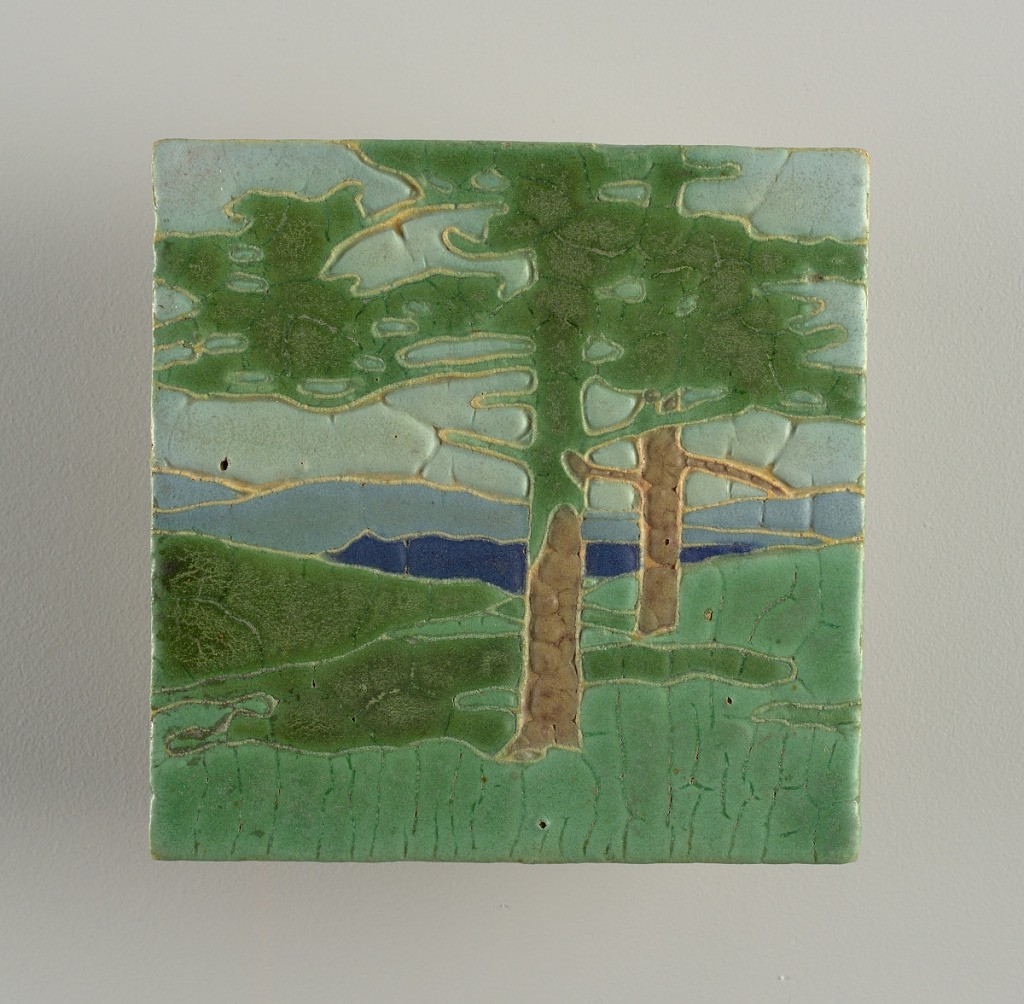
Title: From a frieze called "The Pines"
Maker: Addison B. Le Boutellier, 1872 – 1951
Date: ca. 1902
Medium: Formed, applied and glazed earthenware
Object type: Tile
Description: A glazed tile with a landscape scene including two trees.